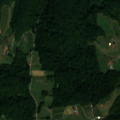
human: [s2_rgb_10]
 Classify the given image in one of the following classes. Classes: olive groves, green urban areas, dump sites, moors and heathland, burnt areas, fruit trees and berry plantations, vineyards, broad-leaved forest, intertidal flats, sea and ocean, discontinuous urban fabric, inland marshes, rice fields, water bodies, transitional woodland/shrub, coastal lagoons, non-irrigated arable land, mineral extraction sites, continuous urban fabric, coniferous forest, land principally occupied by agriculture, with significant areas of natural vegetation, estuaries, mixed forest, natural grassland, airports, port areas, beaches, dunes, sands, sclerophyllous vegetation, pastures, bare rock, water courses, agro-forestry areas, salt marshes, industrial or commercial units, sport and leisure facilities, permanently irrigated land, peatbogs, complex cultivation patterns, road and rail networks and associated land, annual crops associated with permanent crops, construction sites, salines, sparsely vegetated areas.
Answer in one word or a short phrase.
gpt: vineyards, land principally occupied by agriculture, with significant areas of natural vegetation, broad-leaved forest